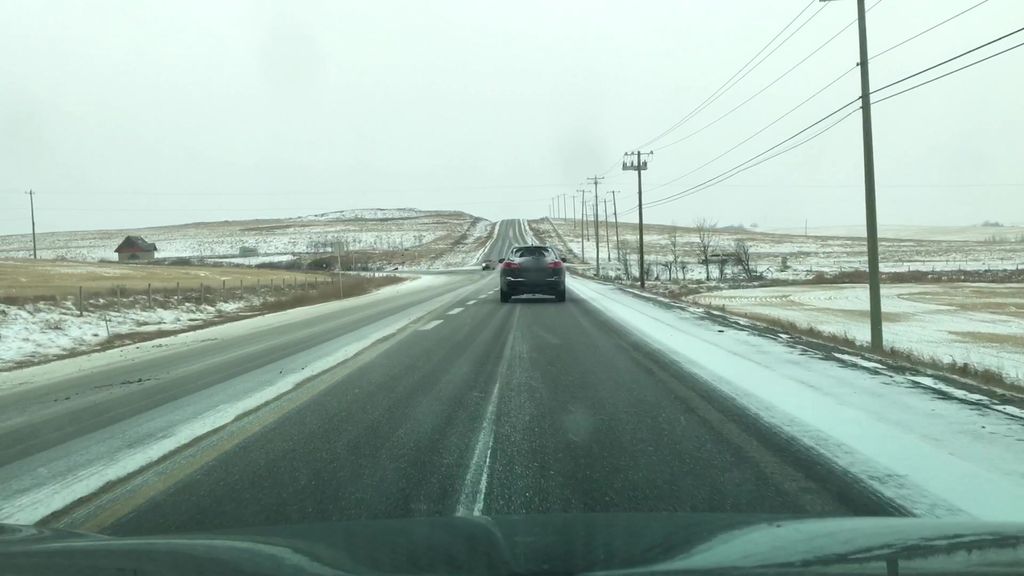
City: calgary